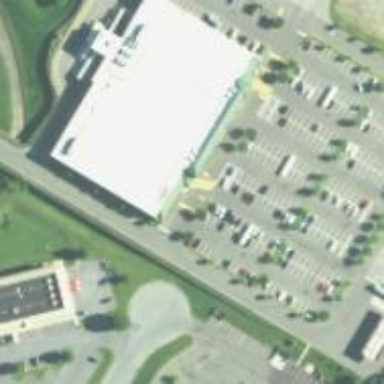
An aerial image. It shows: Retail building housing supermarket.